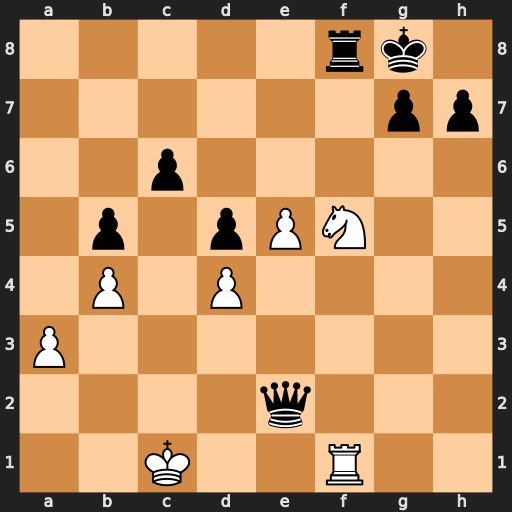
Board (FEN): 5rk1/6pp/2p5/1p1pPN2/1P1P4/P7/4q3/2K2R2
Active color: w
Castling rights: -
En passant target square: -
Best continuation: Ne7+ Kh8 Rxf8#